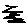
Label: zigzag